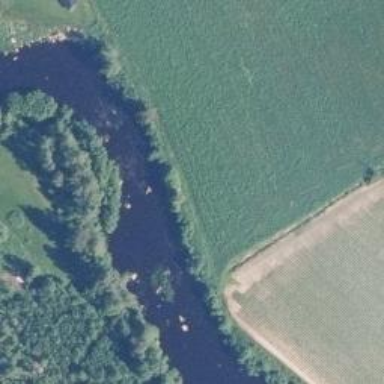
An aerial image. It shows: River with whitewater rapids.